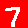
Digit: 7